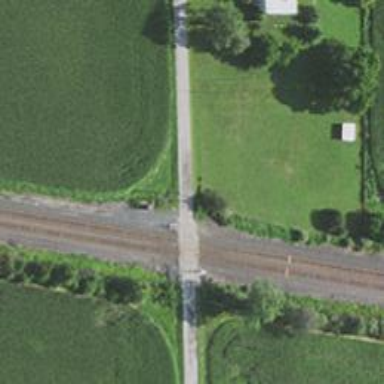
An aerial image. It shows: Railway level crossing.